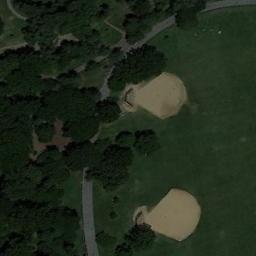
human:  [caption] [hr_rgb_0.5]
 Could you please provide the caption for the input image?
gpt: There is a white house on the edge of the baseball field .

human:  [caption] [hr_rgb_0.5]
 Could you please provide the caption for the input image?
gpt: Two adjacent baseball diamonds surrounded by some trees .

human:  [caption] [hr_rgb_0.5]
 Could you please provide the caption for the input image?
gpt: There are two baseball diamonds in the grass next to the trees .

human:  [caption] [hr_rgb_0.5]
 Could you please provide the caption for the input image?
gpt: There are two baseball diamonds in the middle of grass next to many trees with a road pass by .

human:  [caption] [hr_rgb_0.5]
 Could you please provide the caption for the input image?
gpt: Many trees are beside the two baseball diamonds .